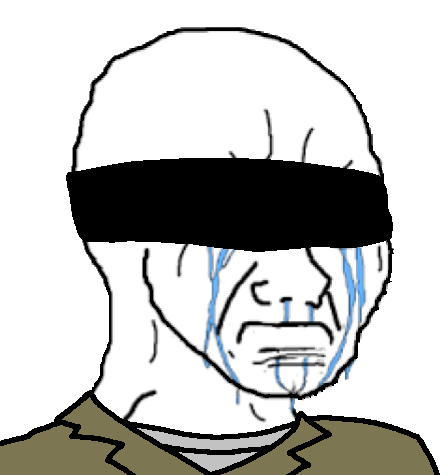
Label: 5_Crying_Wojak